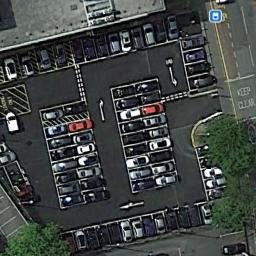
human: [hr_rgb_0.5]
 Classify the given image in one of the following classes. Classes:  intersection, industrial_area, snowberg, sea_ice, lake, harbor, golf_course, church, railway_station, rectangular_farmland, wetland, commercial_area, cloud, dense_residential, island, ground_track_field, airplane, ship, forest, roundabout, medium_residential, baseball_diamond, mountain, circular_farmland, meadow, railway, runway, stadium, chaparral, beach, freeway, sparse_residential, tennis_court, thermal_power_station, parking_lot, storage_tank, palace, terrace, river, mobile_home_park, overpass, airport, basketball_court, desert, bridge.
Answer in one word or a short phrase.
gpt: parking_lot